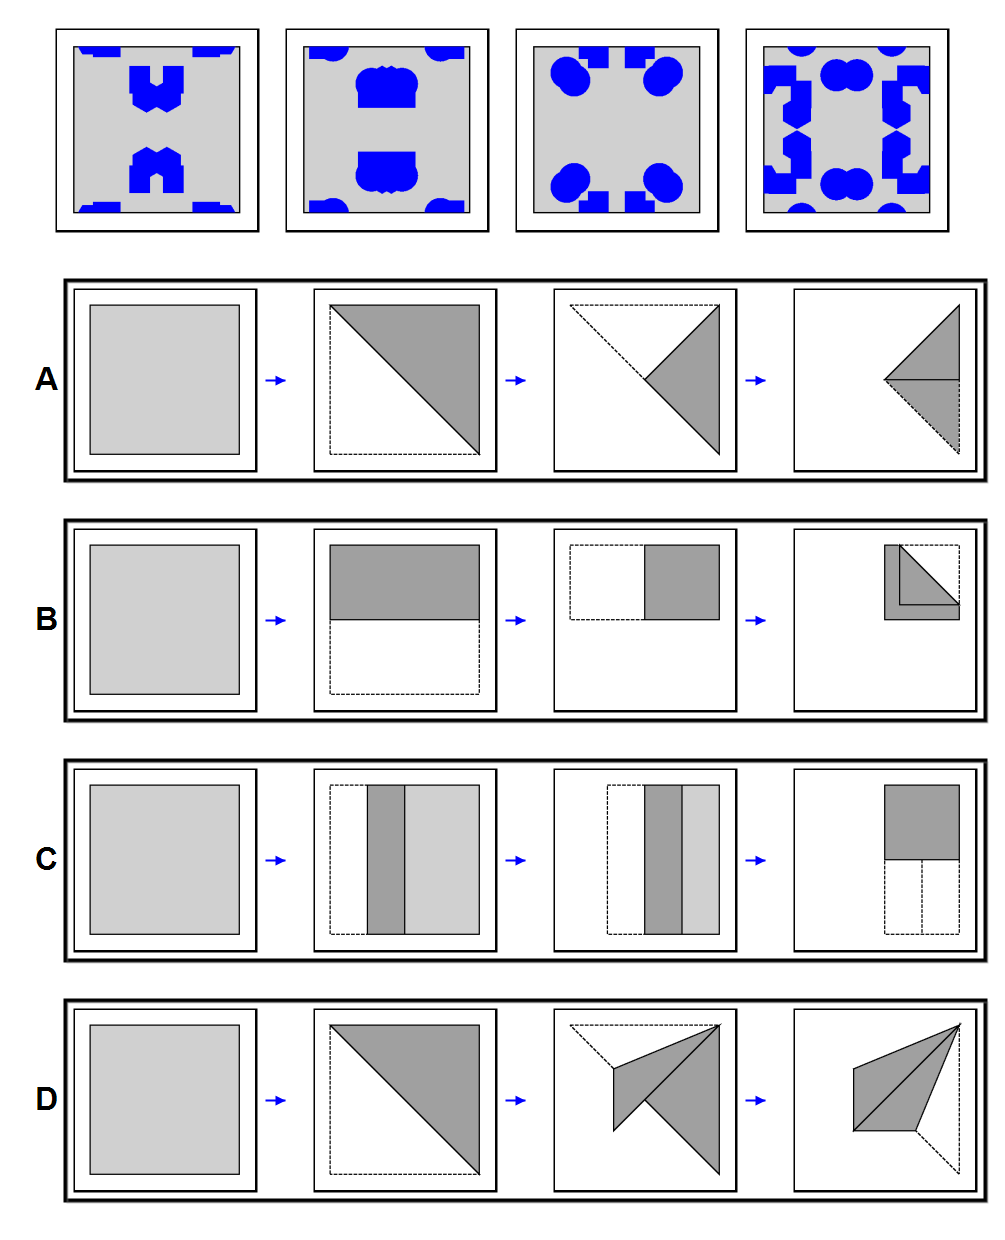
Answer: B